Interaction volume radius: 10 \u00c5
Interaction volume height: 15 \u00c5
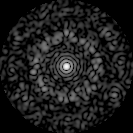
Disorder parameter: 0.8489